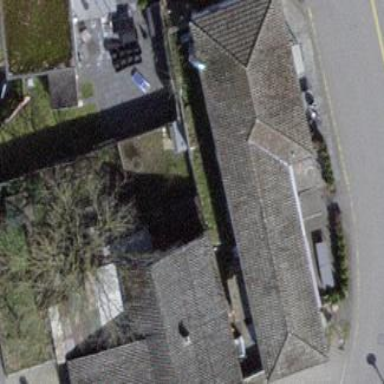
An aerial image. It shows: Building with tile roof.